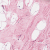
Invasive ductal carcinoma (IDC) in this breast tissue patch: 0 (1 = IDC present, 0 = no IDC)